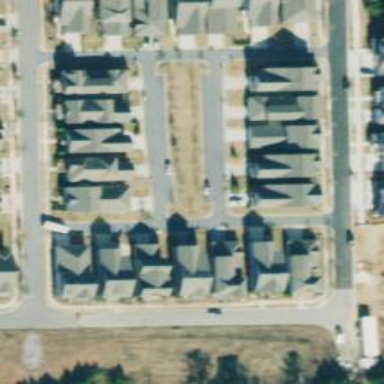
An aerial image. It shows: Alleyway designated as service road.